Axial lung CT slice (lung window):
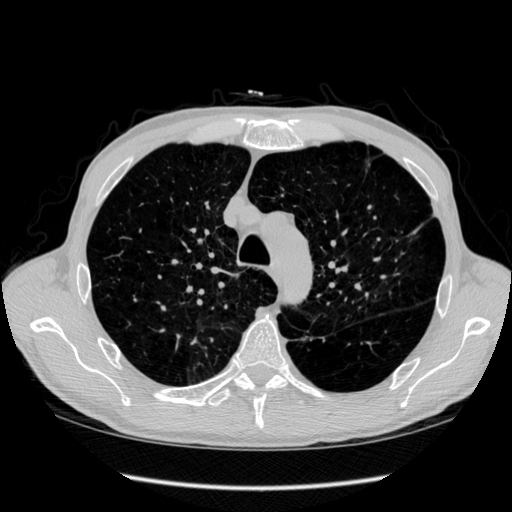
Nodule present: no